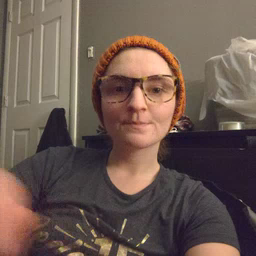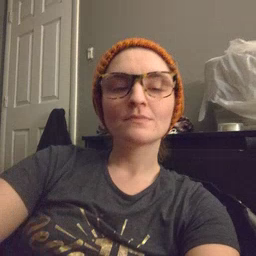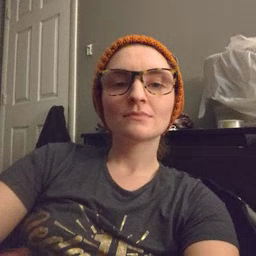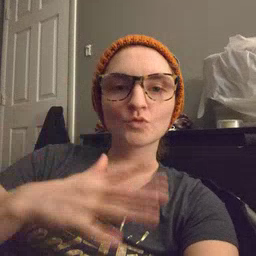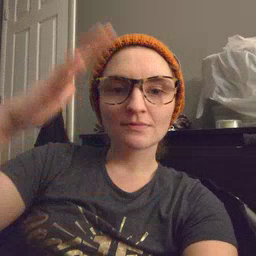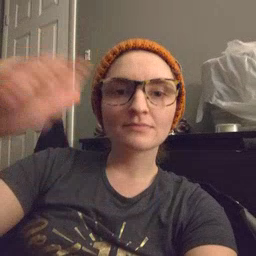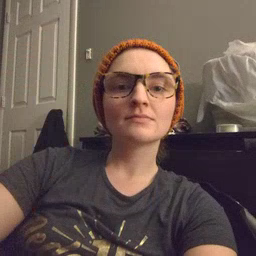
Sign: helicopter